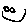
Label: smiley face